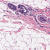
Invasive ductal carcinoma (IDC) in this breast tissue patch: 0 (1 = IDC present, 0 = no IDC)